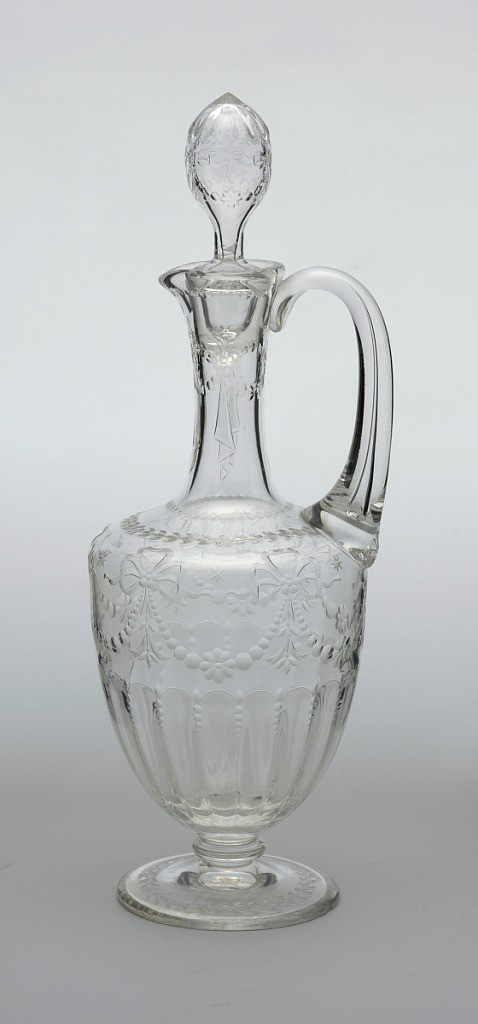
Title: Decanter and stopper
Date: late 19th century
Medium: glass
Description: Ovoid body with broad shoulder and slender incurved neck, the rim with deep lip. Decorated with narrow arched panels, flat-cut, and garlands. Semi ear-shaped handle joins shoulder to rim. B/pointed, with ribbing and garlands.